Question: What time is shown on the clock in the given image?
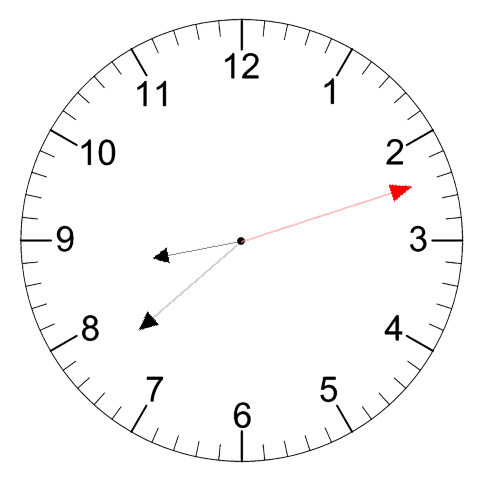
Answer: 08:38:12